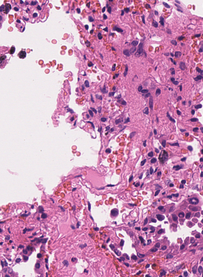
Tumor epithelial tissue: yes
Tumor-associated stroma tissue: yes
Normal tissue: no